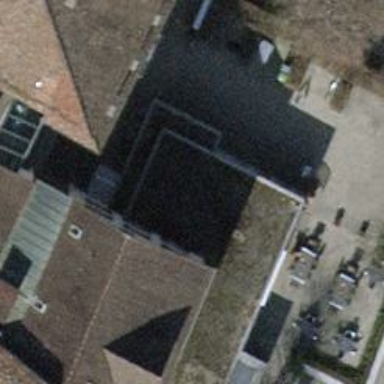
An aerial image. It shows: Bar.